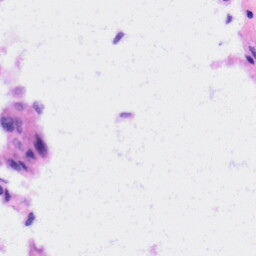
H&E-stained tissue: Liver